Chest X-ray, AP view. Patient: 48 years old, sex M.
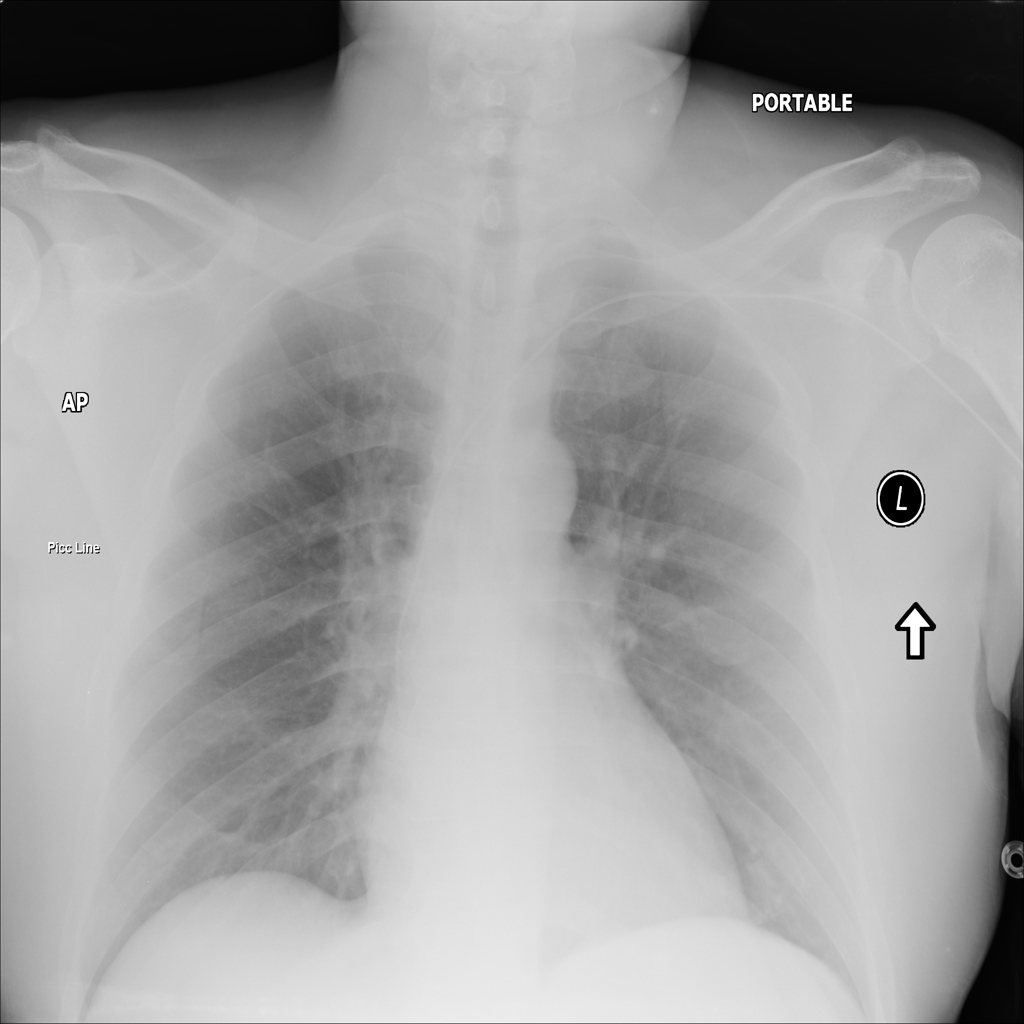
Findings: No Finding